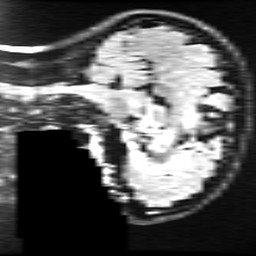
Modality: FLAIR
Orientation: sagittal
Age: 23
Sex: female
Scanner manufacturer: ge
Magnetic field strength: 3 T
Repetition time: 11 s
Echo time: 0.1497 s